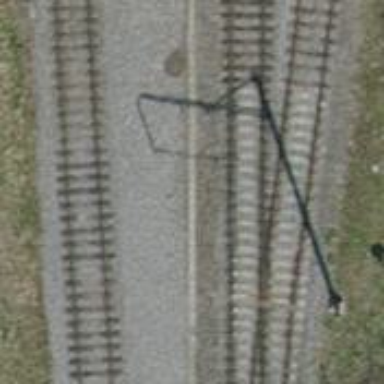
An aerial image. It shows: Single-track railway with electrified contact lines.